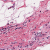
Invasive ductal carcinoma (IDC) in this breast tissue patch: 0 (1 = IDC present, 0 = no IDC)